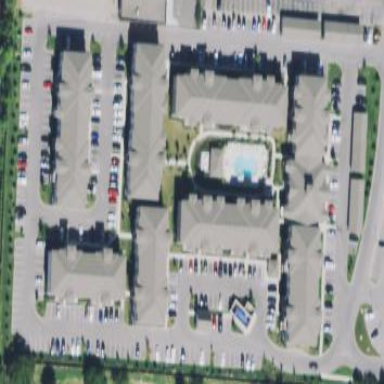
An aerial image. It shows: Residential area with apartments.